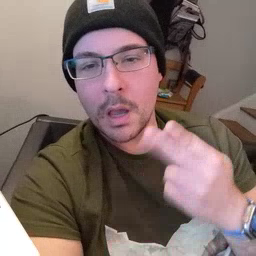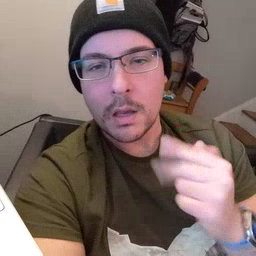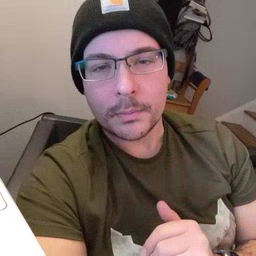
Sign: high